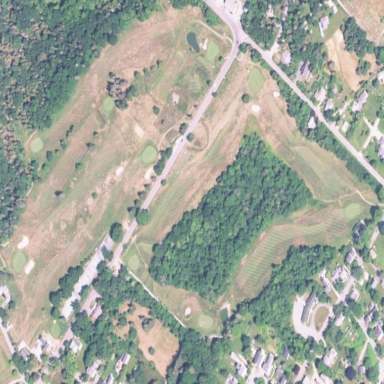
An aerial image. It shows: Golf course.